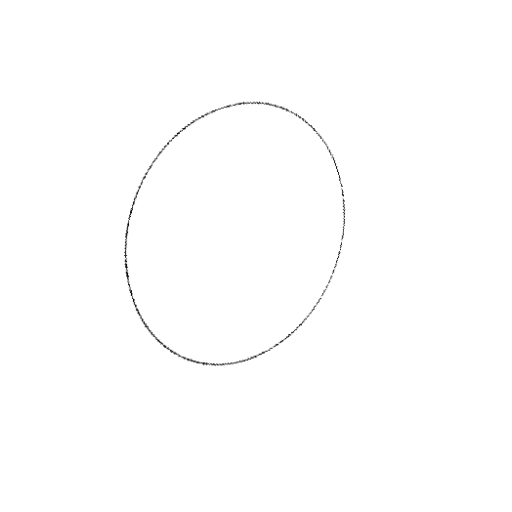
Crossing number: 0